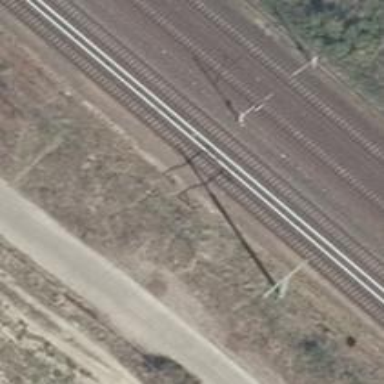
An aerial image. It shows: Railway signal.